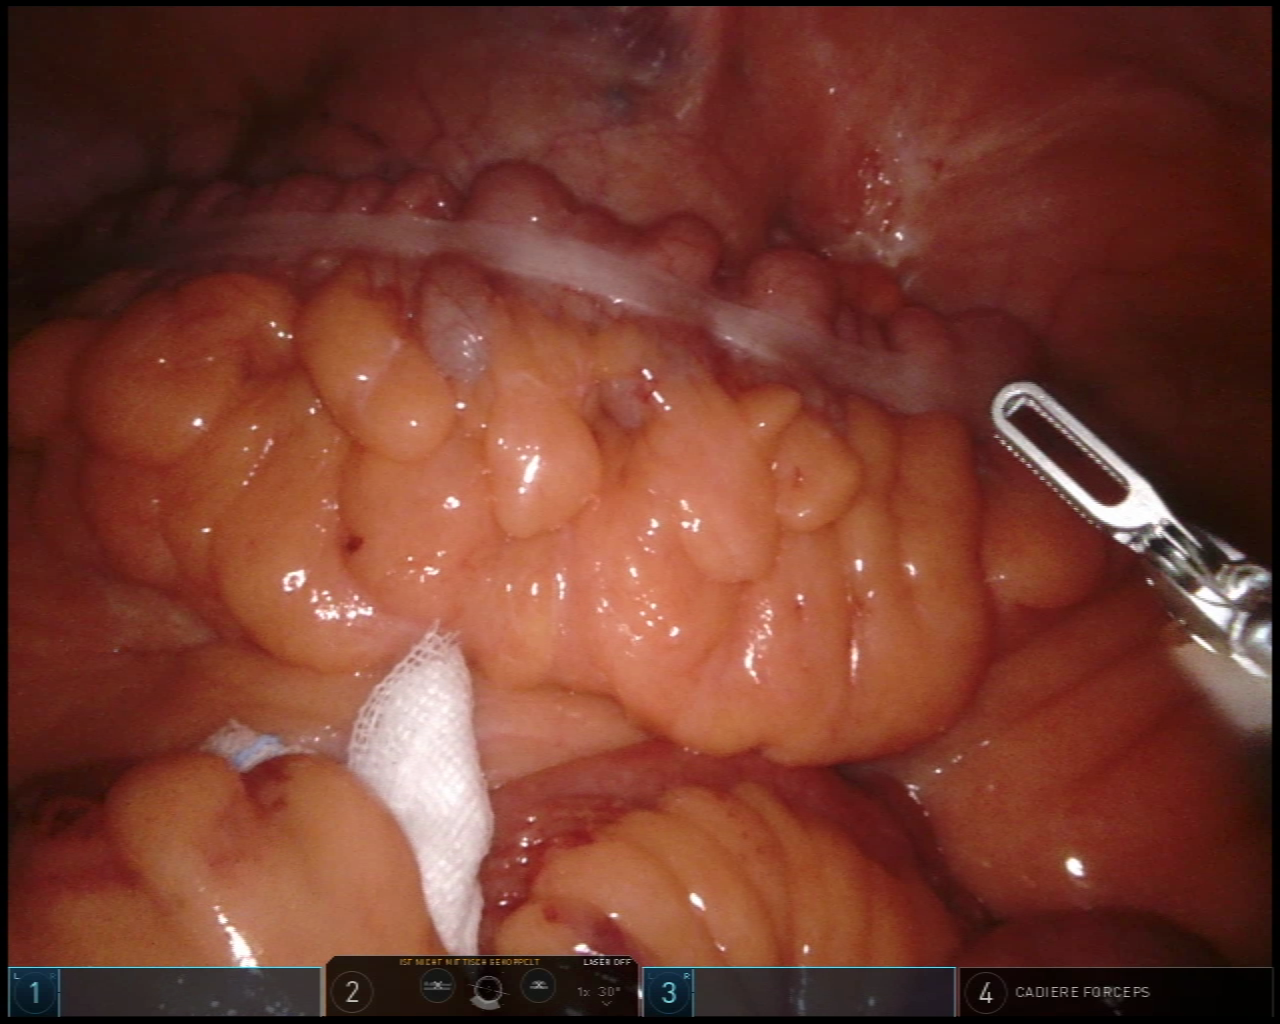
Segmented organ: small_intestine
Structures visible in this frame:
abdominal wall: yes
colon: yes
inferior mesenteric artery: no
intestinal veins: no
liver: no
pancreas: no
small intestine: yes
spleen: no
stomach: no
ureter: no
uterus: no
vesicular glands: no